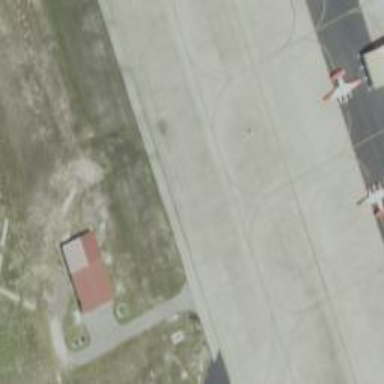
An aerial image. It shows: Image of taxiway at airport.